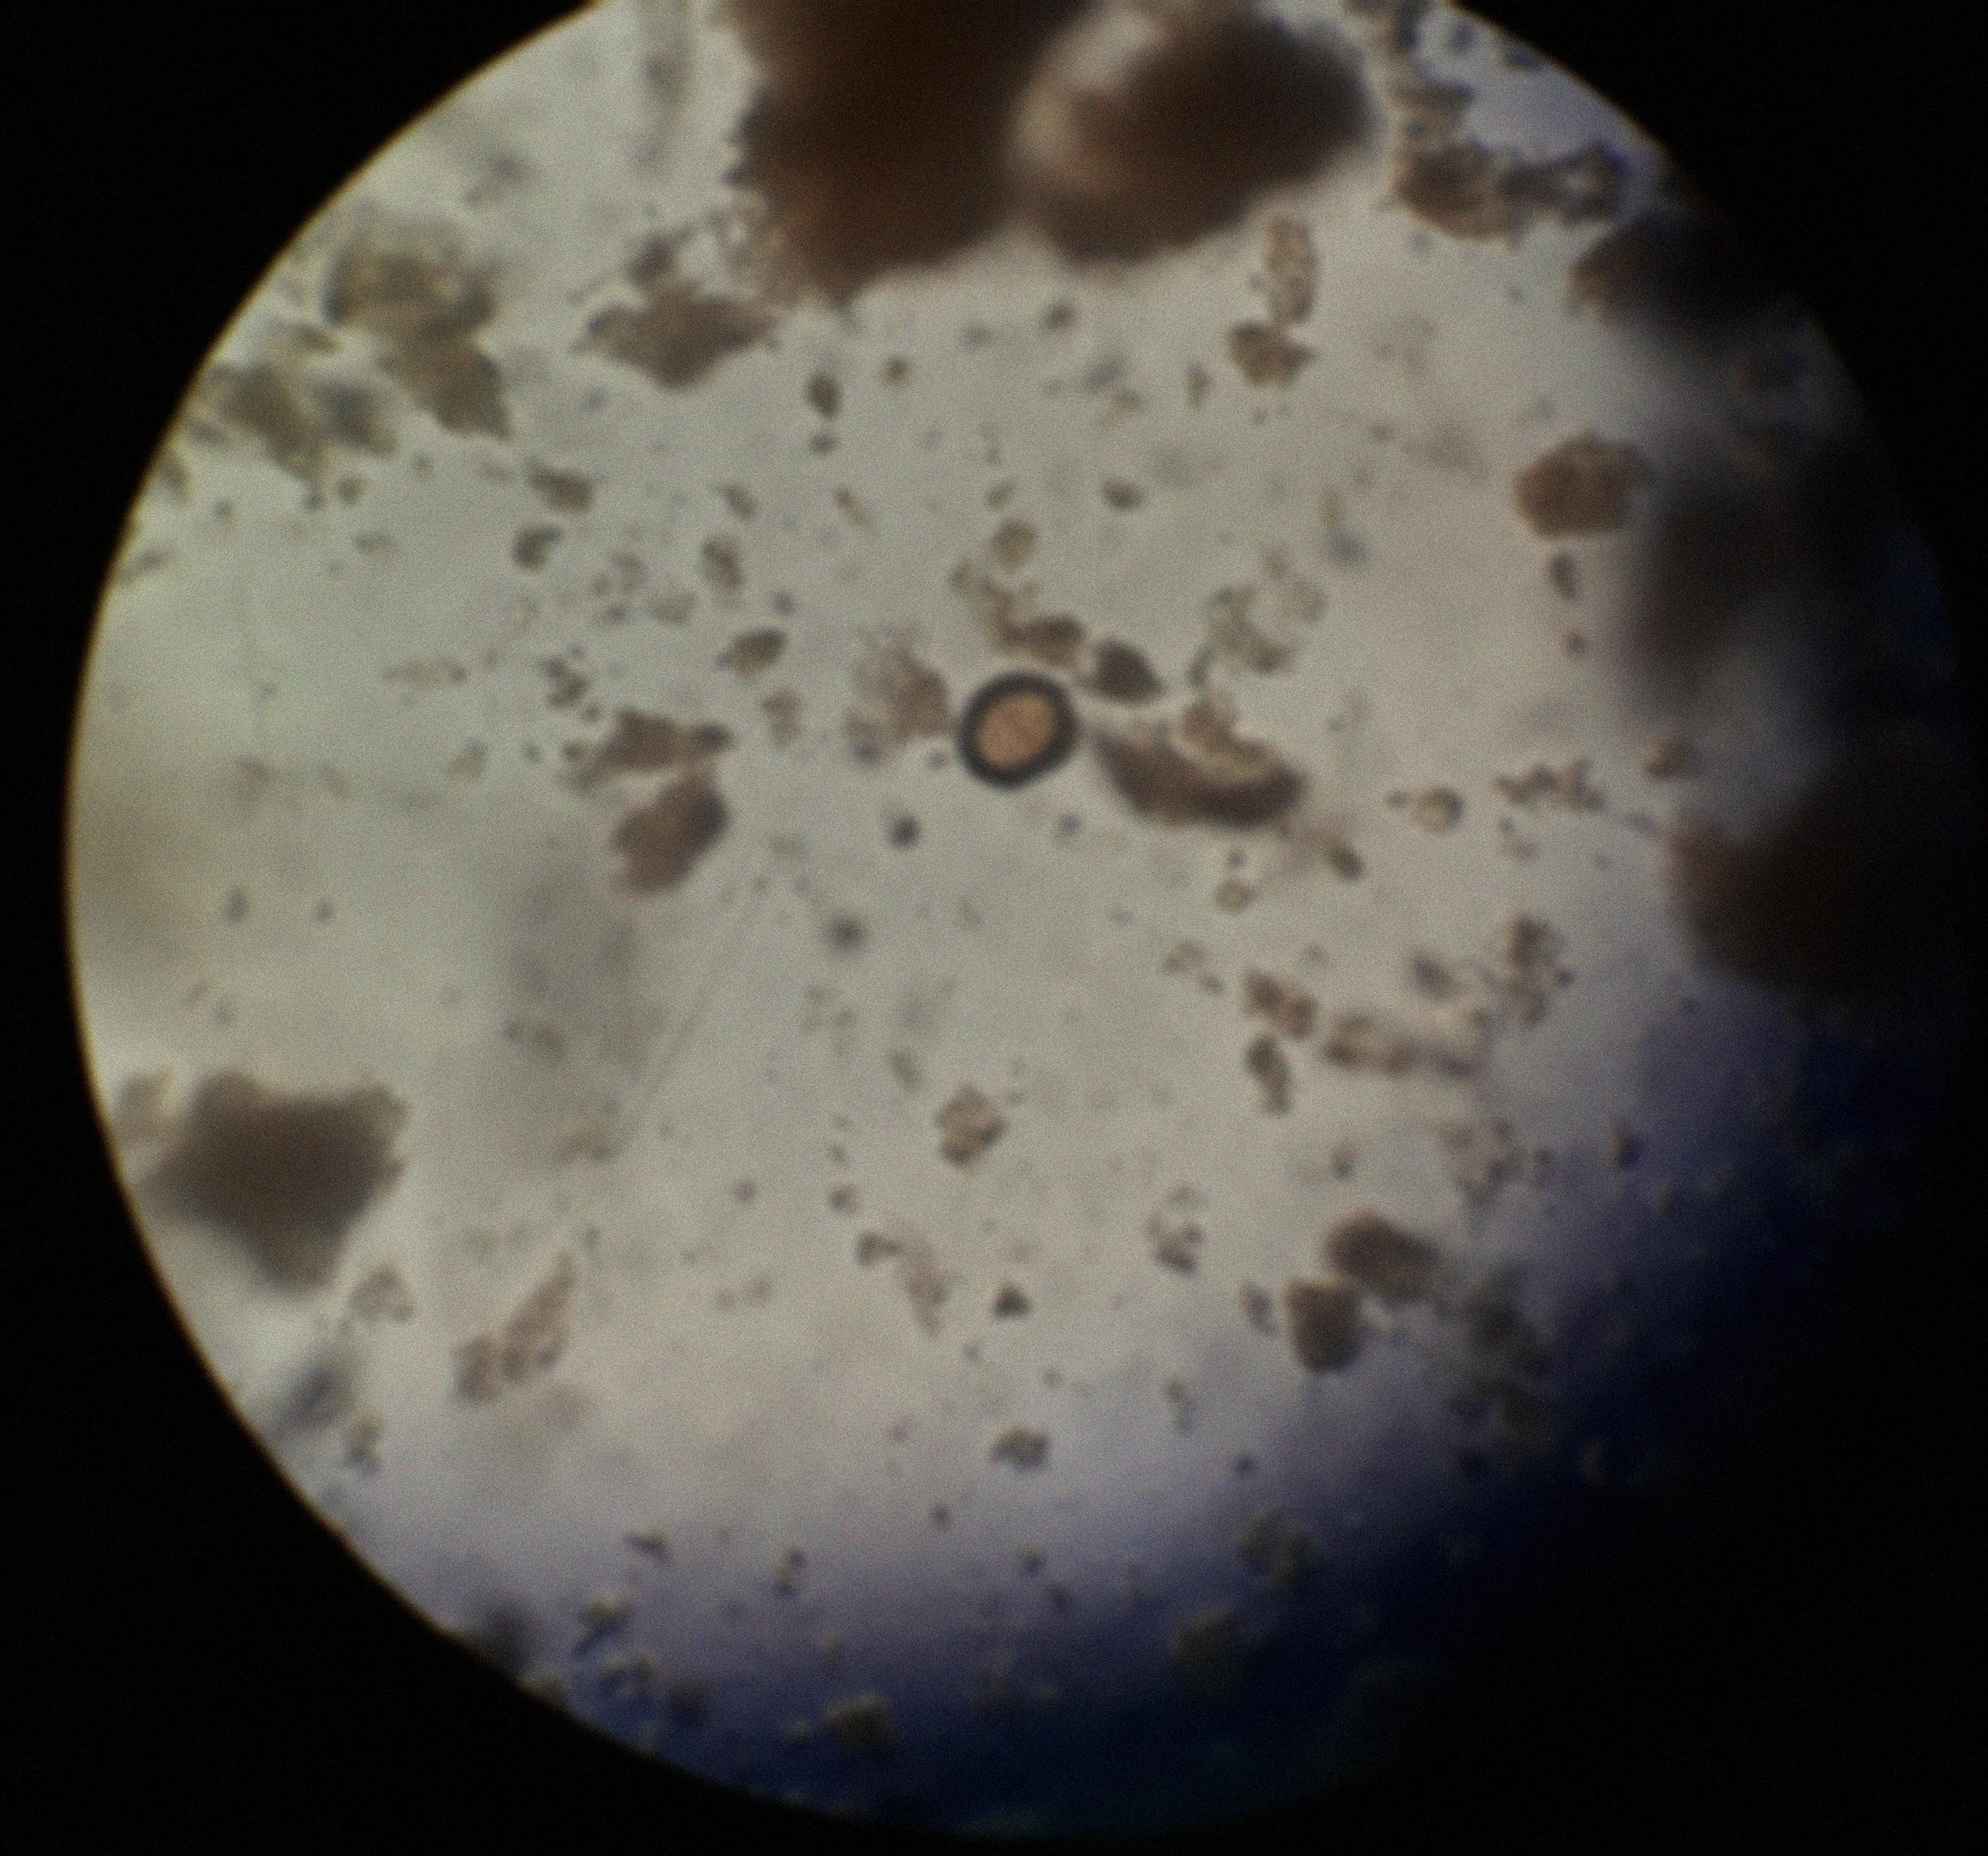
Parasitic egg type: Taenia spp. egg